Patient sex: M
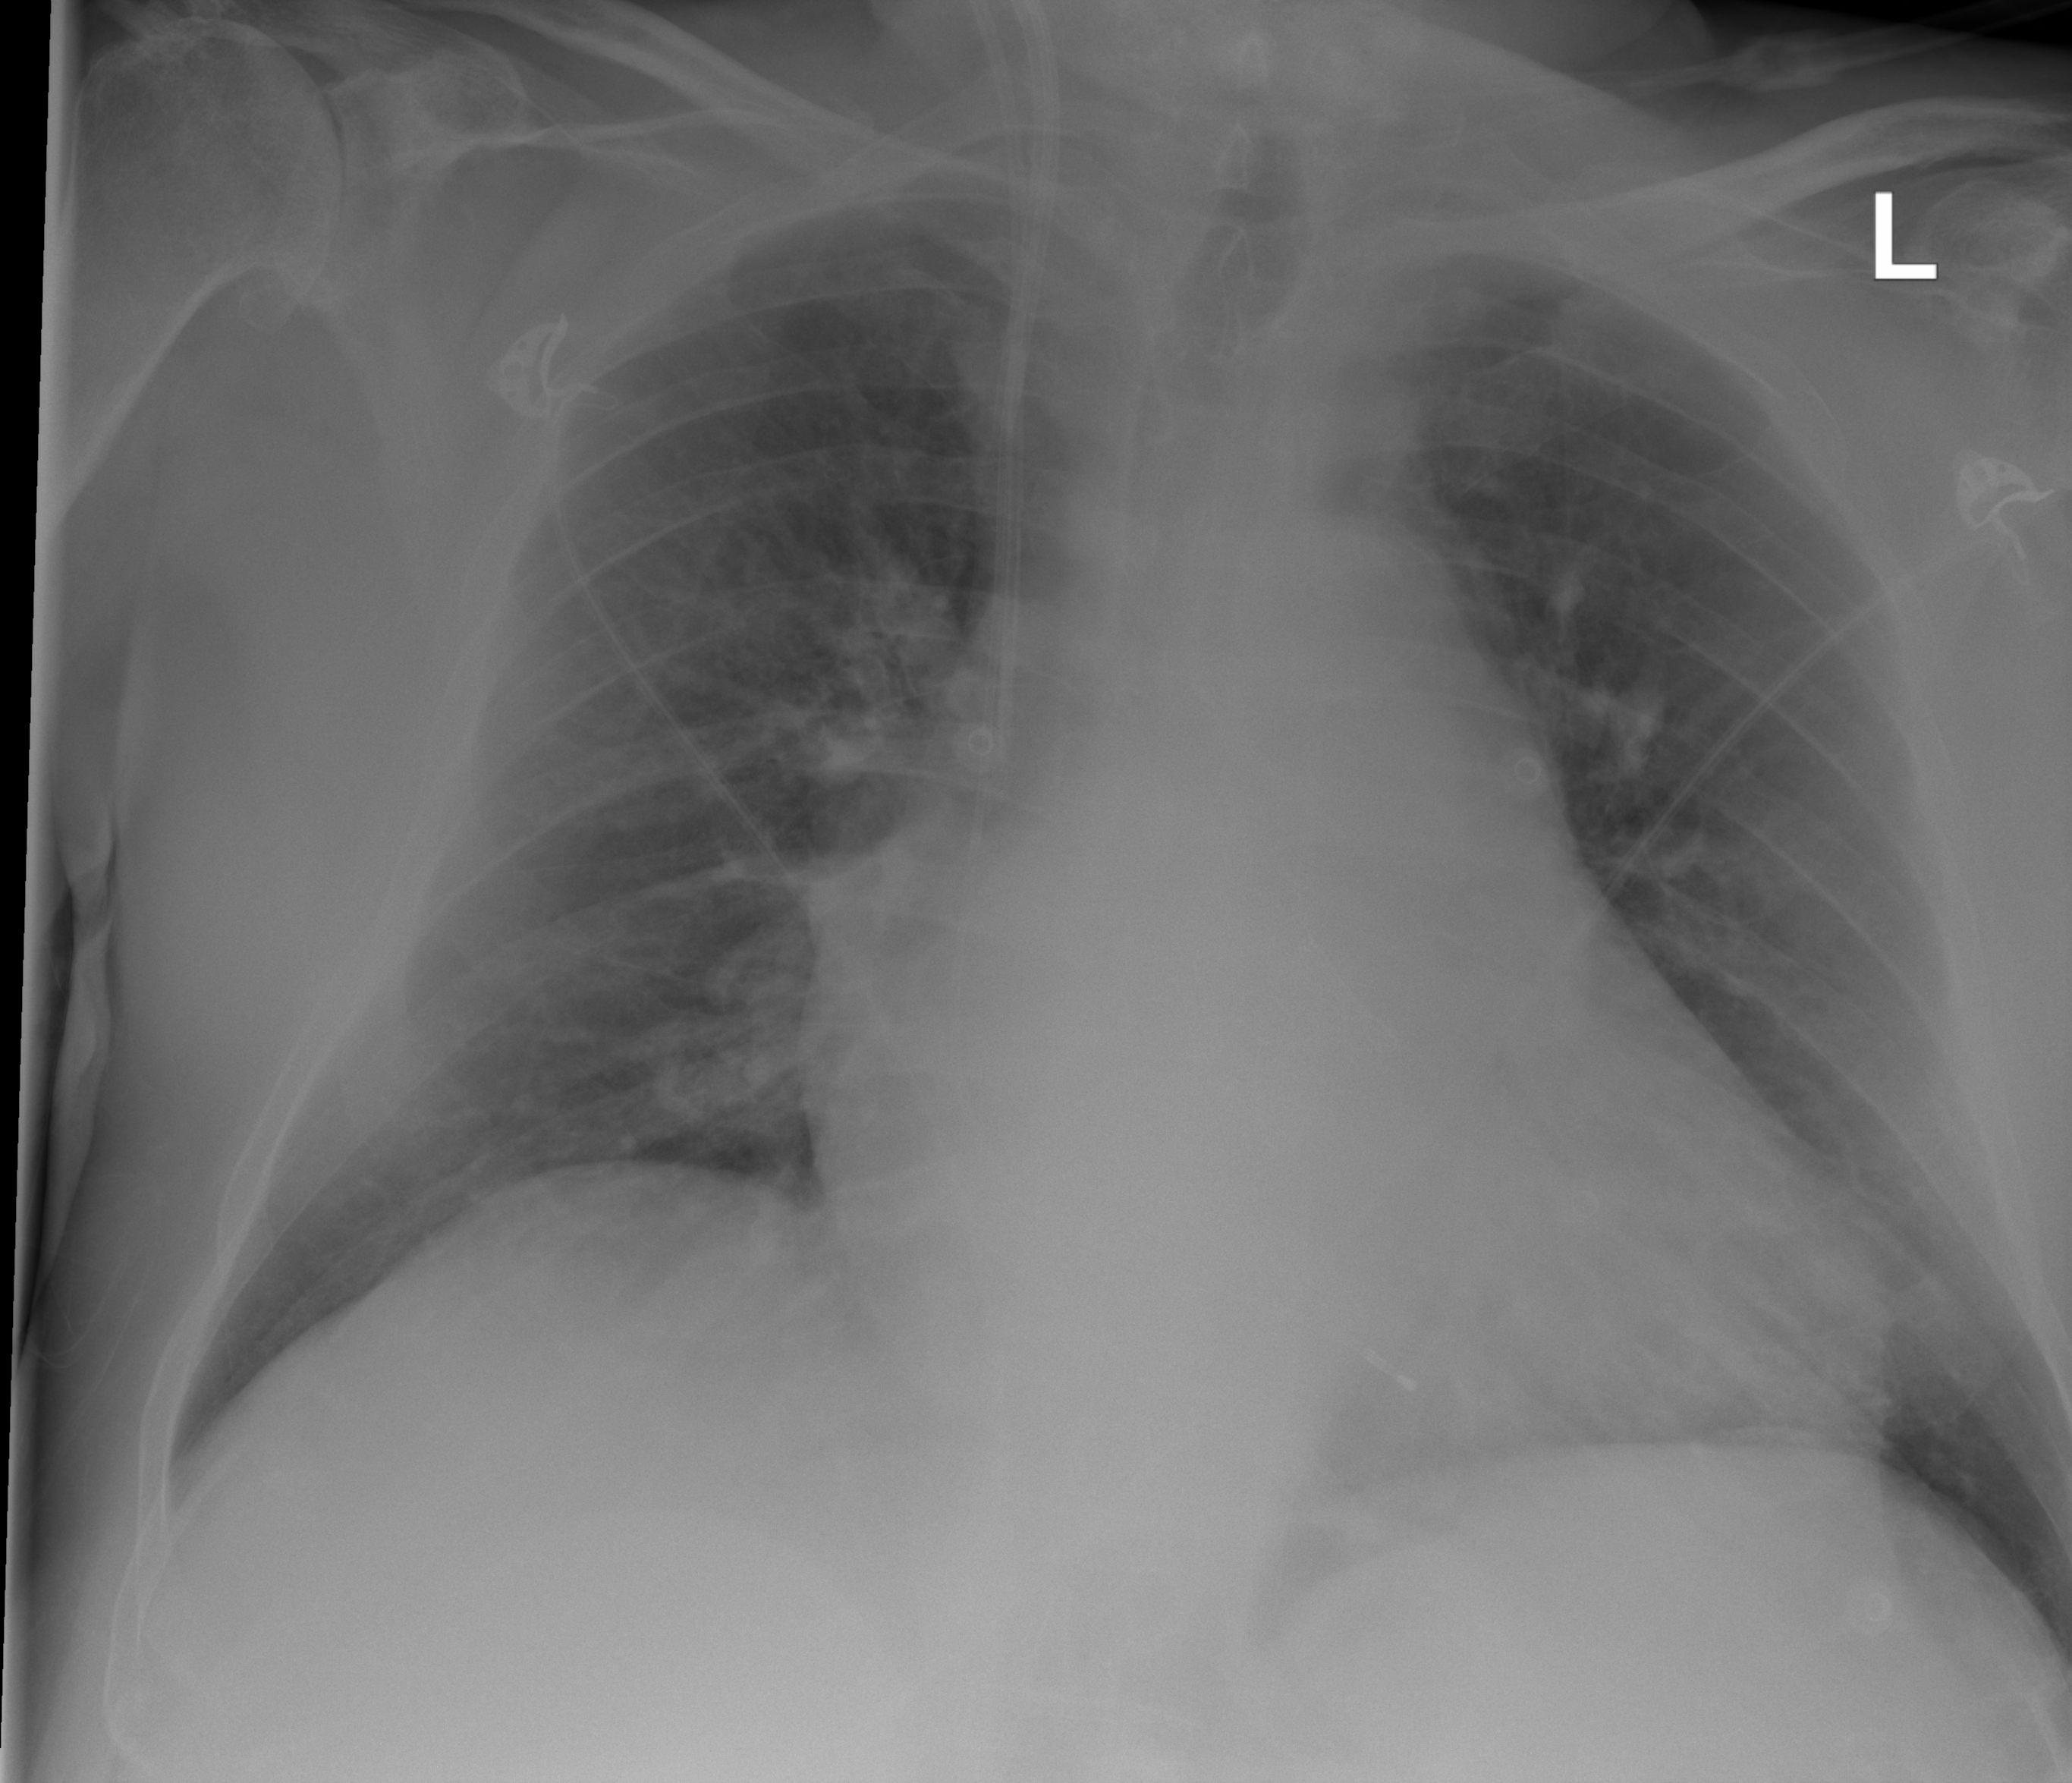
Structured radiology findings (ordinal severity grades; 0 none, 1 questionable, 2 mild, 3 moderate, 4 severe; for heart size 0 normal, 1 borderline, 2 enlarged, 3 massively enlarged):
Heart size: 3
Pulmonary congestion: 0
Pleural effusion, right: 0
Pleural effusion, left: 0
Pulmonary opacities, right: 0
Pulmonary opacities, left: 0
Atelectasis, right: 1
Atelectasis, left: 1